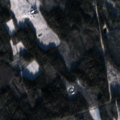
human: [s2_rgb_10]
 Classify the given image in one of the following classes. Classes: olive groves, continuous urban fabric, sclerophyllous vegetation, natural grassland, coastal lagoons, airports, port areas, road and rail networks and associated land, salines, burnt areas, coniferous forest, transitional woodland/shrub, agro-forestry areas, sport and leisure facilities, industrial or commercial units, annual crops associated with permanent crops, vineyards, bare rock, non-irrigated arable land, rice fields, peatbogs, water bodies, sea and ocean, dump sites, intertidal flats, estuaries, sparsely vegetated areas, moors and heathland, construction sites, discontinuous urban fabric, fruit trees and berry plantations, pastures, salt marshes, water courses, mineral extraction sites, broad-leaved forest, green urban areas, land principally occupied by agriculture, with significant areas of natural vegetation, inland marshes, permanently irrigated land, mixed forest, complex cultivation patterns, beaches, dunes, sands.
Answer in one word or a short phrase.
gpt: land principally occupied by agriculture, with significant areas of natural vegetation, broad-leaved forest, coniferous forest, mixed forest, transitional woodland/shrub